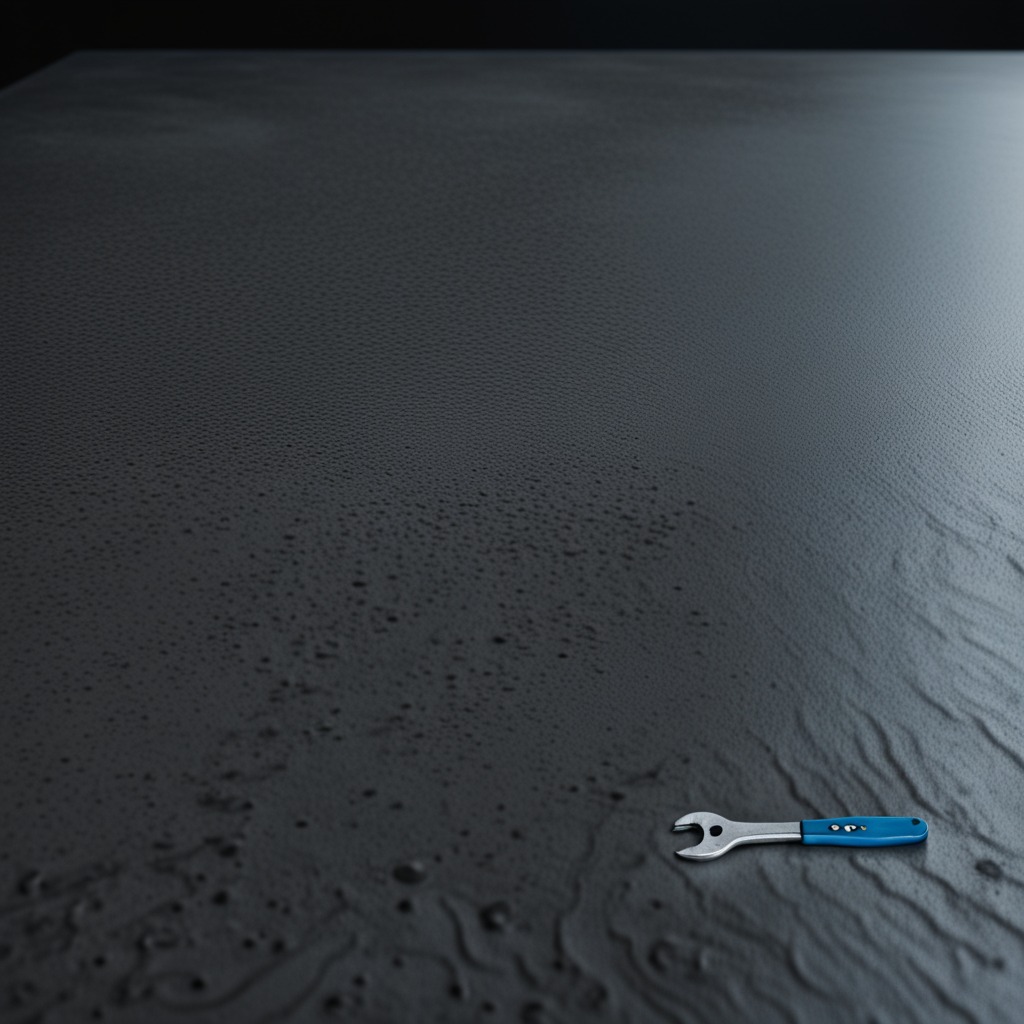
A wrench is lying on the clean granite table inside a workshop at night.